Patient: sex M, age 76
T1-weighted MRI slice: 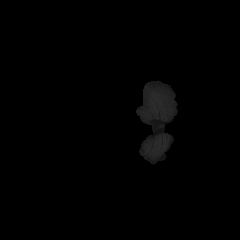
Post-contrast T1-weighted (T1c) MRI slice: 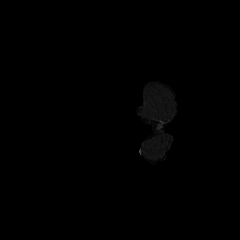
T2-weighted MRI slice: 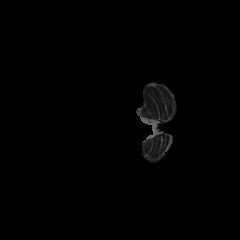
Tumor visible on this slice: no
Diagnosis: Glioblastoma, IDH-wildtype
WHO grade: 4